Question: First I am not sure which keywords to use for this and I think I am probably using the wrong ones to google about it, so if someone could give me any hint it would be much appreciated.
My problem is the following:
I need to find the "rooms" inside a house plan. For example take this geometry:

The desired algorithm would tell me which vertexes bound each of the rooms. So for this example it would be:
- - - -
I have the vertexes and the edges as input data.
Edit:
The edge data is as follows (edge 8, 1 ,2):
x y
47 196
47 85
258 85
it is in pixel coord.
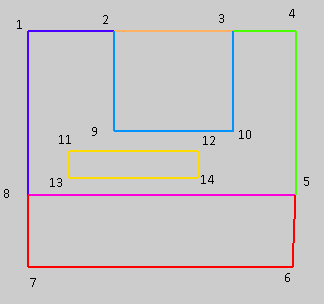
Answer: Graph Theory did not really help me because I have disconnected loops that share information. For example [1 2 9 10 3 4 5 8 1] AND [11 12 14 13 11]. So in the end I ended up doing a image fill, when expanding the boarders of the fill 1 pixel and doing a boolen operation to figure out which vertex are inside the filled image.